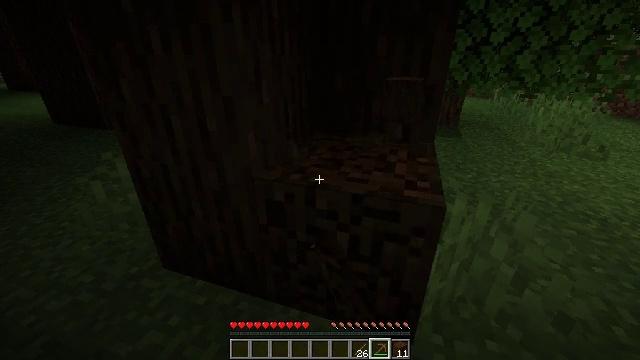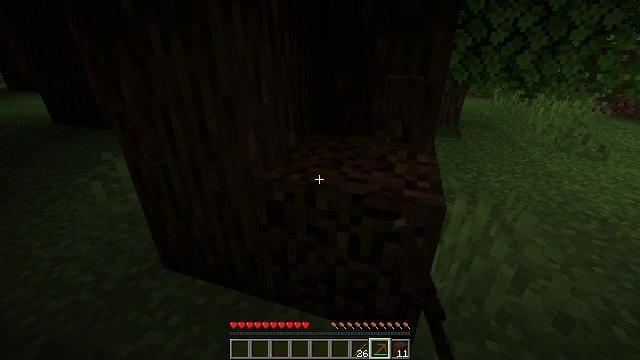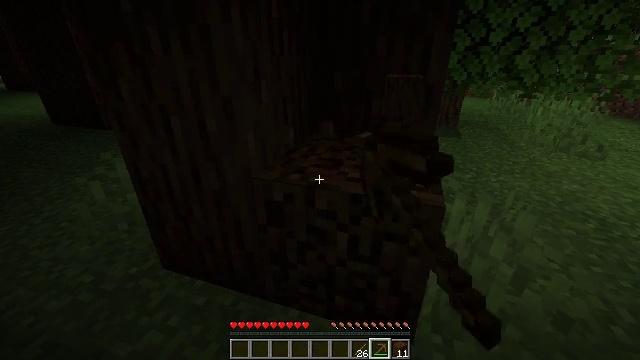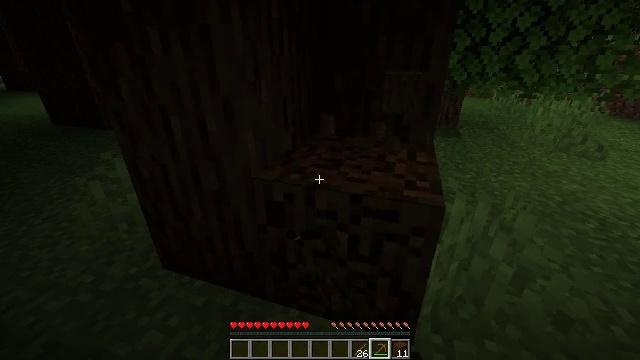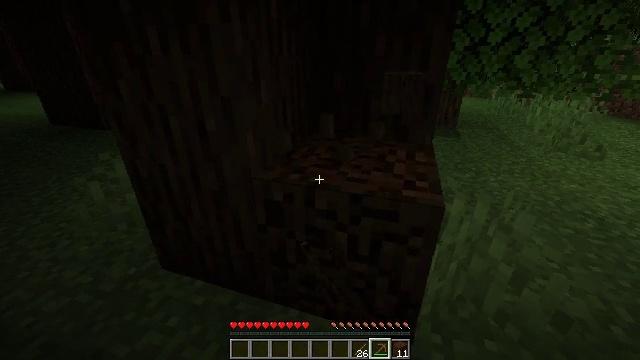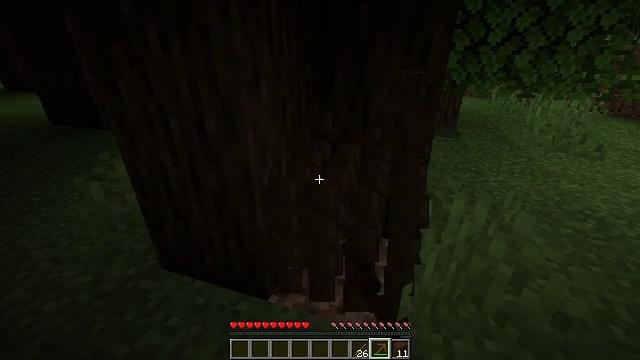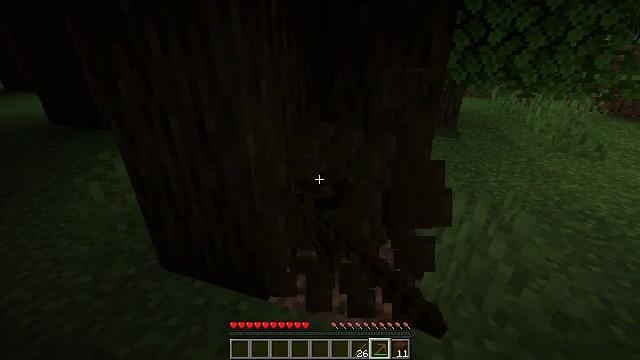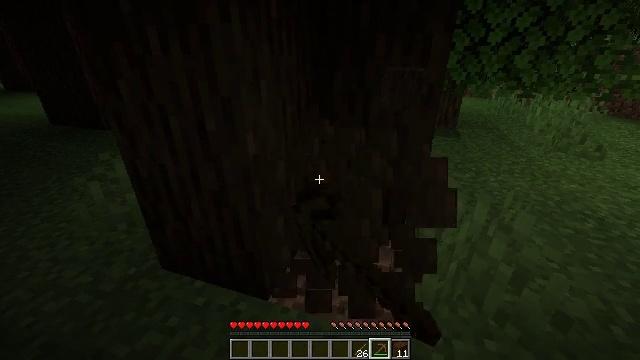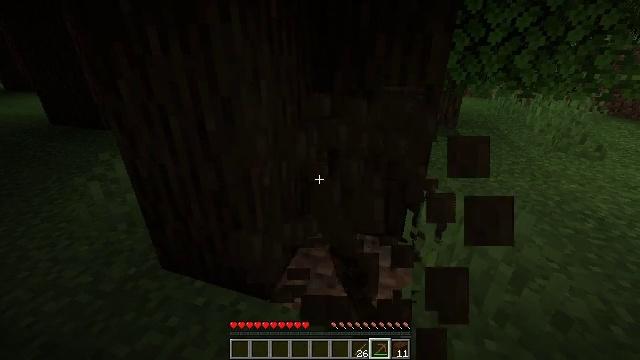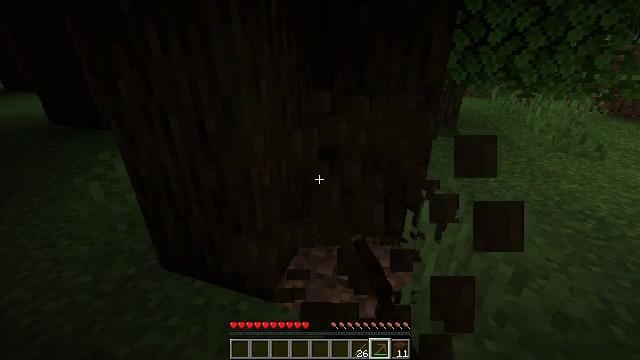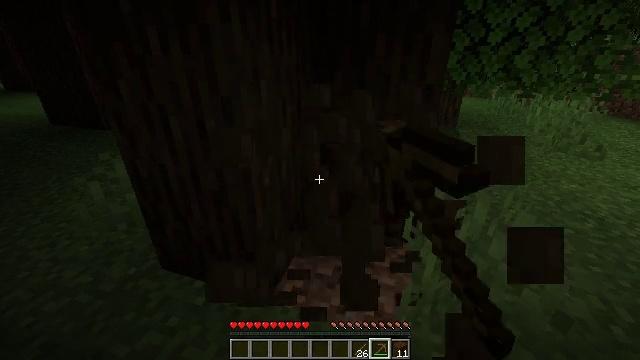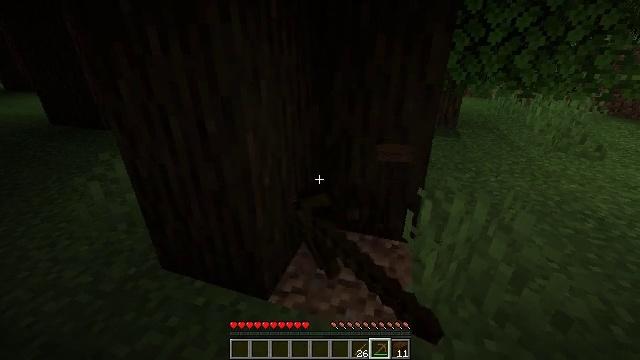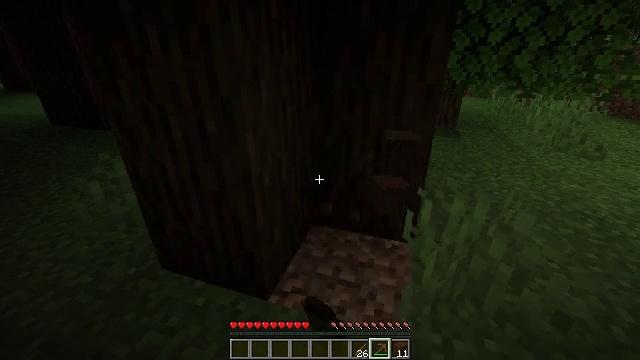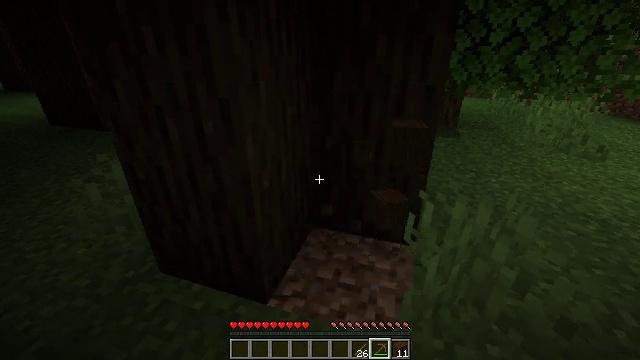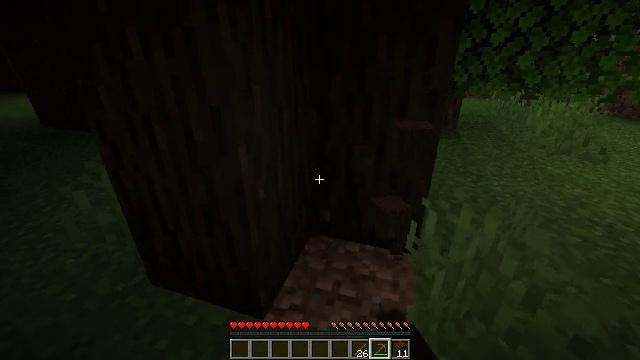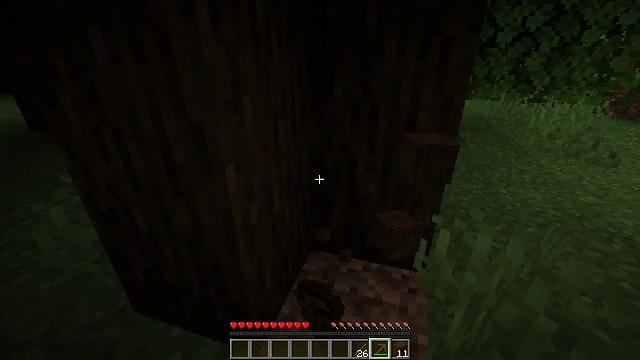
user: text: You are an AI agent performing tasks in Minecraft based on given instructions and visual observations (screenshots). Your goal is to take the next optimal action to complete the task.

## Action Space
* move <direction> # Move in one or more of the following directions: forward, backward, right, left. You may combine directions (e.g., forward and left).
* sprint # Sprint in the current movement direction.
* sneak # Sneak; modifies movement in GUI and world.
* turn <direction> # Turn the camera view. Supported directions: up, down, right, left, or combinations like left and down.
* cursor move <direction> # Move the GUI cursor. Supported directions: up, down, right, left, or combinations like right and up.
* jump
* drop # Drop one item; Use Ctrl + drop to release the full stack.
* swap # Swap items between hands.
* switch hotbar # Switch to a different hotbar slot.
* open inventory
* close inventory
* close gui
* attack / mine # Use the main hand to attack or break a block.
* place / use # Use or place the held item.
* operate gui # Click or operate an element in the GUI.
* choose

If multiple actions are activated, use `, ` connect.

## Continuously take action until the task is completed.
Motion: motion action
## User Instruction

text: Chop down the dark oak log.
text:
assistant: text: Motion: attack / mine
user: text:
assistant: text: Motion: attack / mine
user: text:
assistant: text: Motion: attack / mine
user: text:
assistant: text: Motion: attack / mine
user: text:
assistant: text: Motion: attack / mine
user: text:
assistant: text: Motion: attack / mine
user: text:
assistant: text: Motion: attack / mine
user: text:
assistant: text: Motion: attack / mine
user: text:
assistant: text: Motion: attack / mine
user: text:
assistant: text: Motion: attack / mine
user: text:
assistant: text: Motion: attack / mine
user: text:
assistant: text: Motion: attack / mine
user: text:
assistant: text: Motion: move forward, attack / mine
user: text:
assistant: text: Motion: move forward, attack / mine
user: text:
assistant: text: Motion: move forward, attack / mine
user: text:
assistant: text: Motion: move forward, attack / mine
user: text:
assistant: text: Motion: attack / mine
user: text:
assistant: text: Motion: attack / mine
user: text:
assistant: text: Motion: attack / mine
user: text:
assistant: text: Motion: turn up, attack / mine
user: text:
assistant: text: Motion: turn up, attack / mine
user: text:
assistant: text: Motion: turn up, attack / mine
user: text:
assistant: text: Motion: attack / mine
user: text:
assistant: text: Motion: attack / mine
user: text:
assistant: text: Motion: turn up, attack / mine
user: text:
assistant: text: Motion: turn right and up, attack / mine
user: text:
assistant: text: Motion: turn right, attack / mine
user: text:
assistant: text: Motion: turn right and up, attack / mine
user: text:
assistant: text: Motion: turn right, attack / mine
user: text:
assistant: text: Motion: turn right, attack / mine